Question: I've got three NSViews (we'll call them "main", "one" and "two"). The "main" view acts as a container for "one" and "two" which are subviews:
'''
[main addSubview:one];
...
// "one" gets replaced by "two" at a later point
...
[main replaceSubview:one with:two];
'''
The issue I have is that an 'NSTextField' resides on "one" which I would also like to show up on "two", so it's there when "one" is replaced. The problem is that I can't seem to figure out how to reference or duplicate the 'NSTextField' so that it can appear on both views and be used by both.

Is it possible to use the same 'NSTextField' in multiple 'NSViews'?
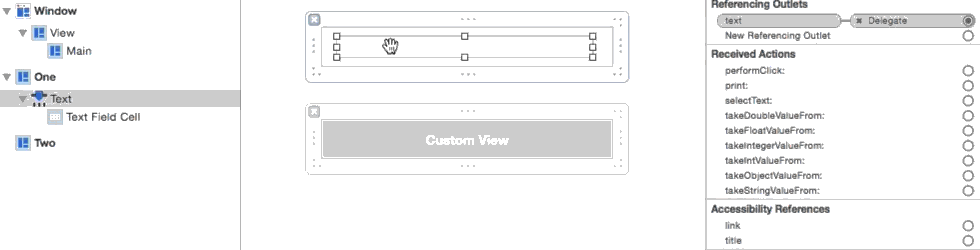
Answer: , the answer was right in front of my face...
'''
NSRect textRect = NSMakeRect(0,0,200,22); // X, Y, W, H
NSTextField *text = [[NSTextField alloc] initWithFrame:textRect];
[text setStringValue:[NSString stringWithFormat:@"foobar"]];
[main addSubview:one];
[one addSubview:text];
...
// "one" gets replaced by "two" at a later point
...
[main replaceSubview:one with:two];
[two addSubview:text]
'''
I just used an 'NSMakeRect' and initialized it with the 'NSTextField' and all is good.